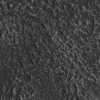
Atmospheric dust classification: not_dusty